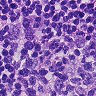
Metastatic tissue present: yes